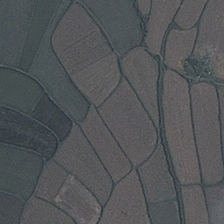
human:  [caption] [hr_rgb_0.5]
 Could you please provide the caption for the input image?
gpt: many pieces of farmlands are like fish scales .

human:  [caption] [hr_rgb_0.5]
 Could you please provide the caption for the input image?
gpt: many pieces of farmlands are like fish scales .

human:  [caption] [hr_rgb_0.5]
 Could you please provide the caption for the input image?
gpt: many pieces of farmlands are like fish scales .

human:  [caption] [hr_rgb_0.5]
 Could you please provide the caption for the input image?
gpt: many pieces of farmlands are like fish scales .

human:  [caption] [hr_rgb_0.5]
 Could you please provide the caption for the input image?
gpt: many pieces of farmlands are like fish scales .